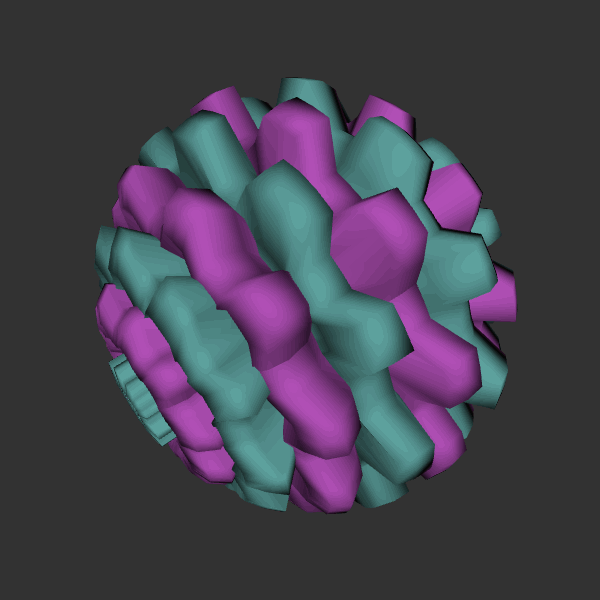
Background: dark